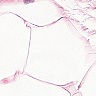
Metastatic tissue present: no